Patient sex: M
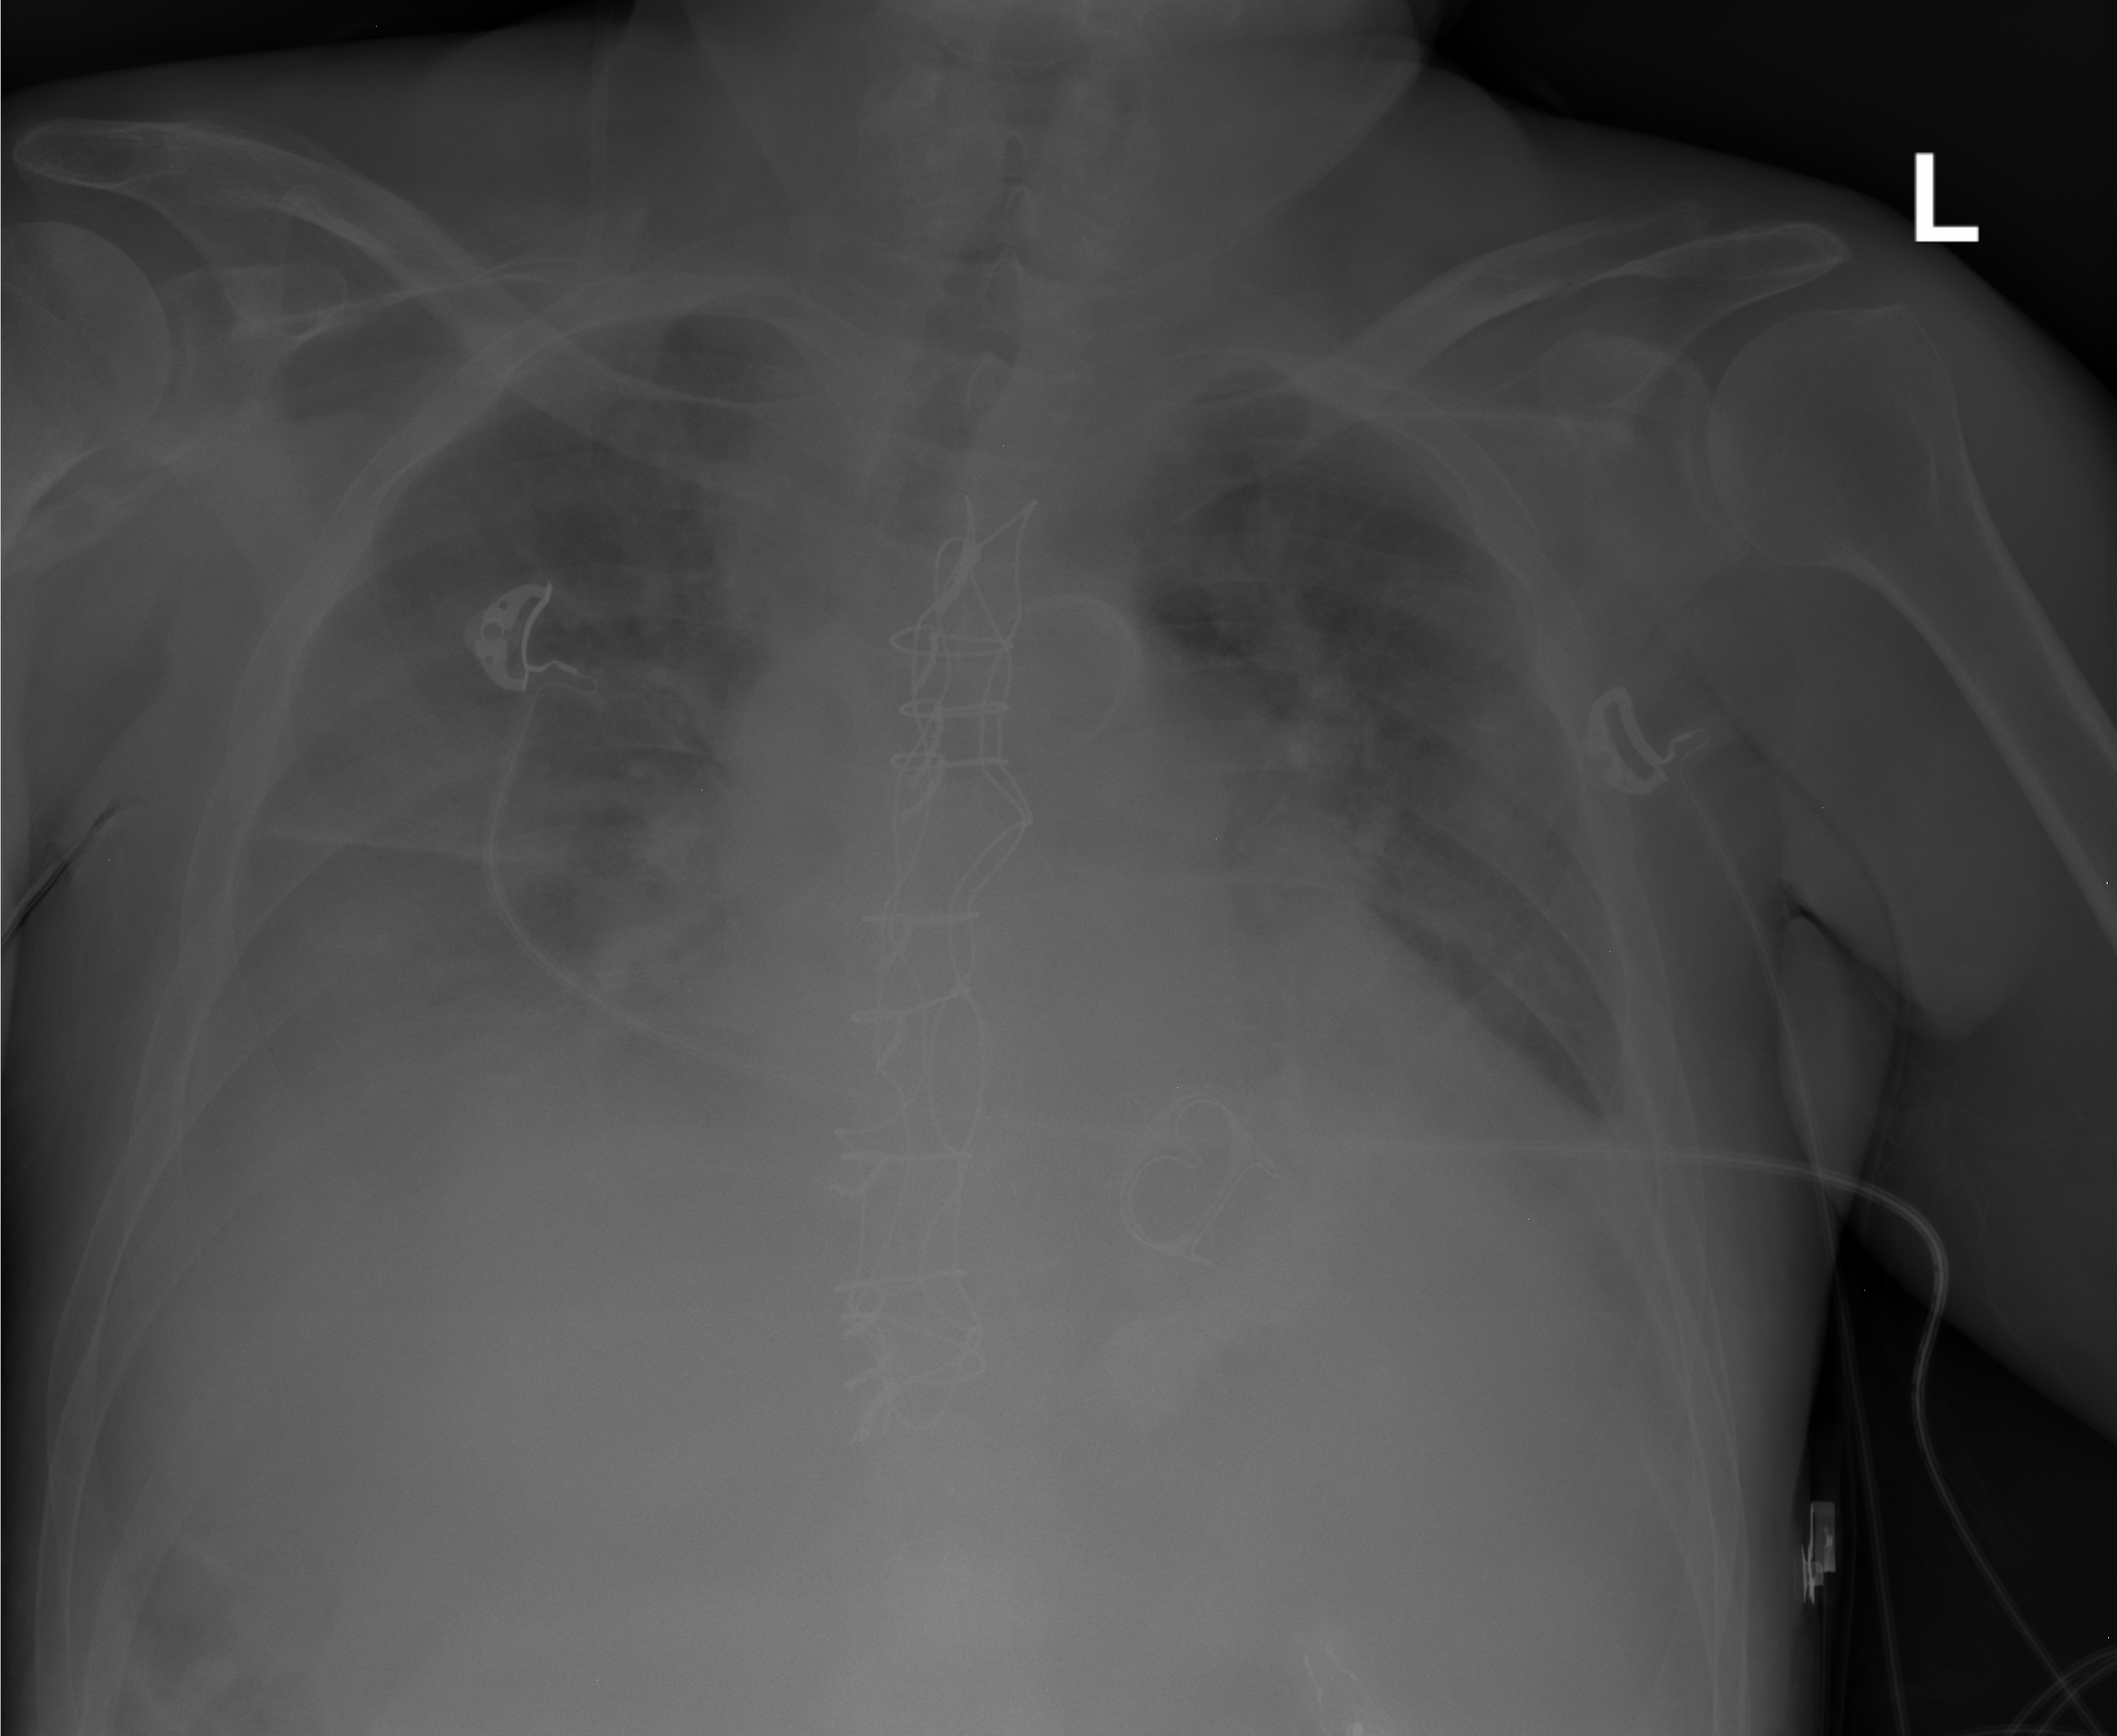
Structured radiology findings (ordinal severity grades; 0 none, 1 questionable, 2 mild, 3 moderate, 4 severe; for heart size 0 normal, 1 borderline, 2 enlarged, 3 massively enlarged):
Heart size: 2
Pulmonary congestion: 2
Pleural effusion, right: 3
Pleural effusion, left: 2
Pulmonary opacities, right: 2
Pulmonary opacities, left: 0
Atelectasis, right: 2
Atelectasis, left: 2